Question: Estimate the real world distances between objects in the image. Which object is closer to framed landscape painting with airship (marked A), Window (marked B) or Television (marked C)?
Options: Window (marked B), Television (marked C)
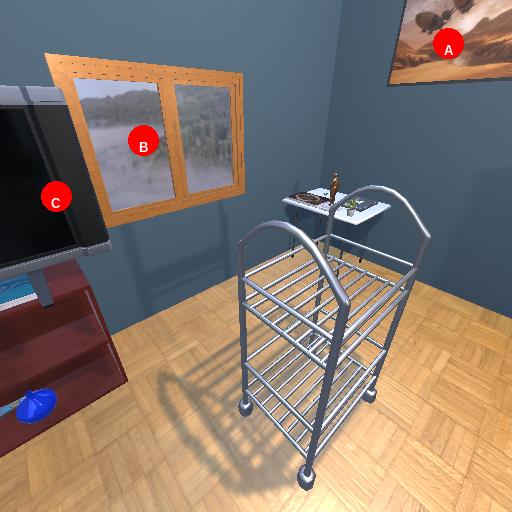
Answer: Window (marked B)